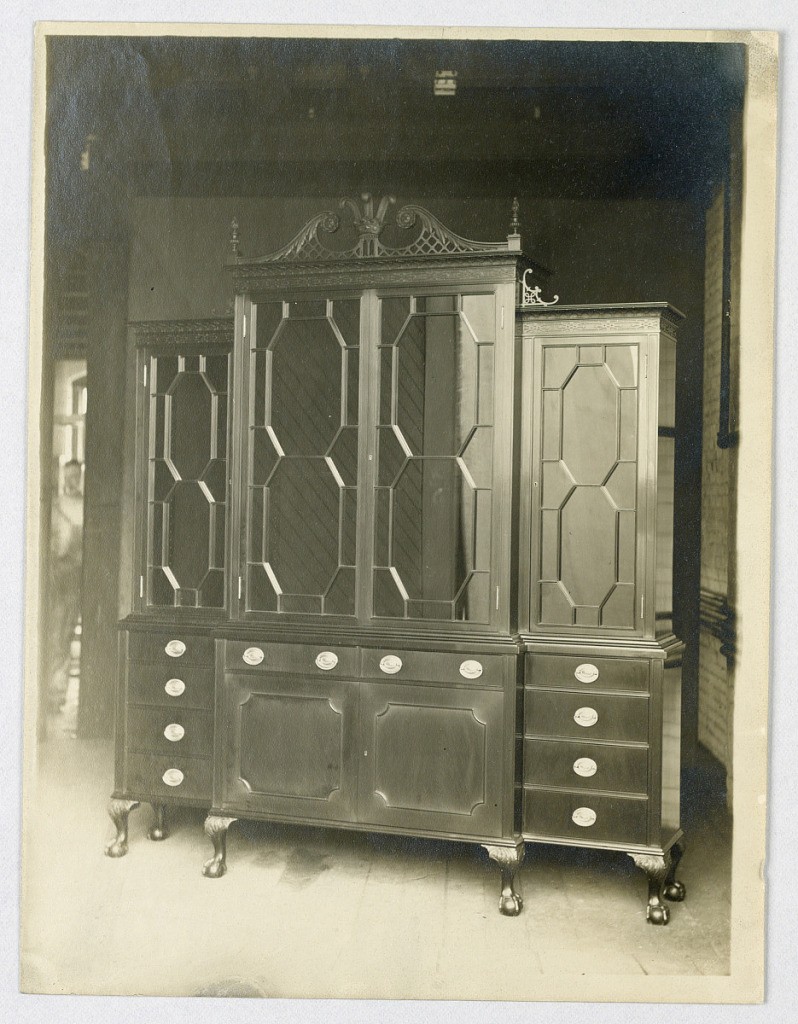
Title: Tall China Cabinet with Broken Pediment
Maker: A.N. Davenport Co.
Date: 1900–05
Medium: Photograph on paper
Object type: Photograph
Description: Tall china cabinet having slightly convex central segment consisting of 2 doors and 2 drawers, topped by large 2-door section surmounted by broken pediment consisting of scoll-like elements with fretwork and crown with 3 feathers center and finials either side; side cabinets consist of 4 drawers surmounted by large single-door section with carved Chinese fretwork; cabinet raised on 6 short cabriole legs with carved ball-and-claw feet.